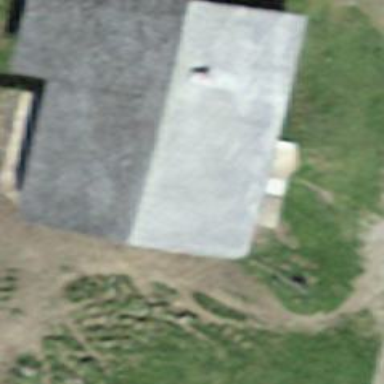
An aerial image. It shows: Hut.